Field crop: tomato
Growth stage: 2
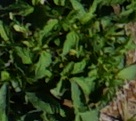
Species: tomato